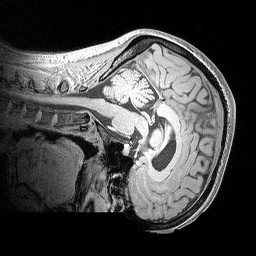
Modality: MP2RAGE
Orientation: sagittal
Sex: female
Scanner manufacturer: siemens
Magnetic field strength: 3 T
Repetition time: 5 s
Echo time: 0.00292 s